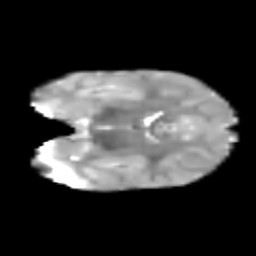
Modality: T2w
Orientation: coronal
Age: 6
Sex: female
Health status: healthy